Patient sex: M
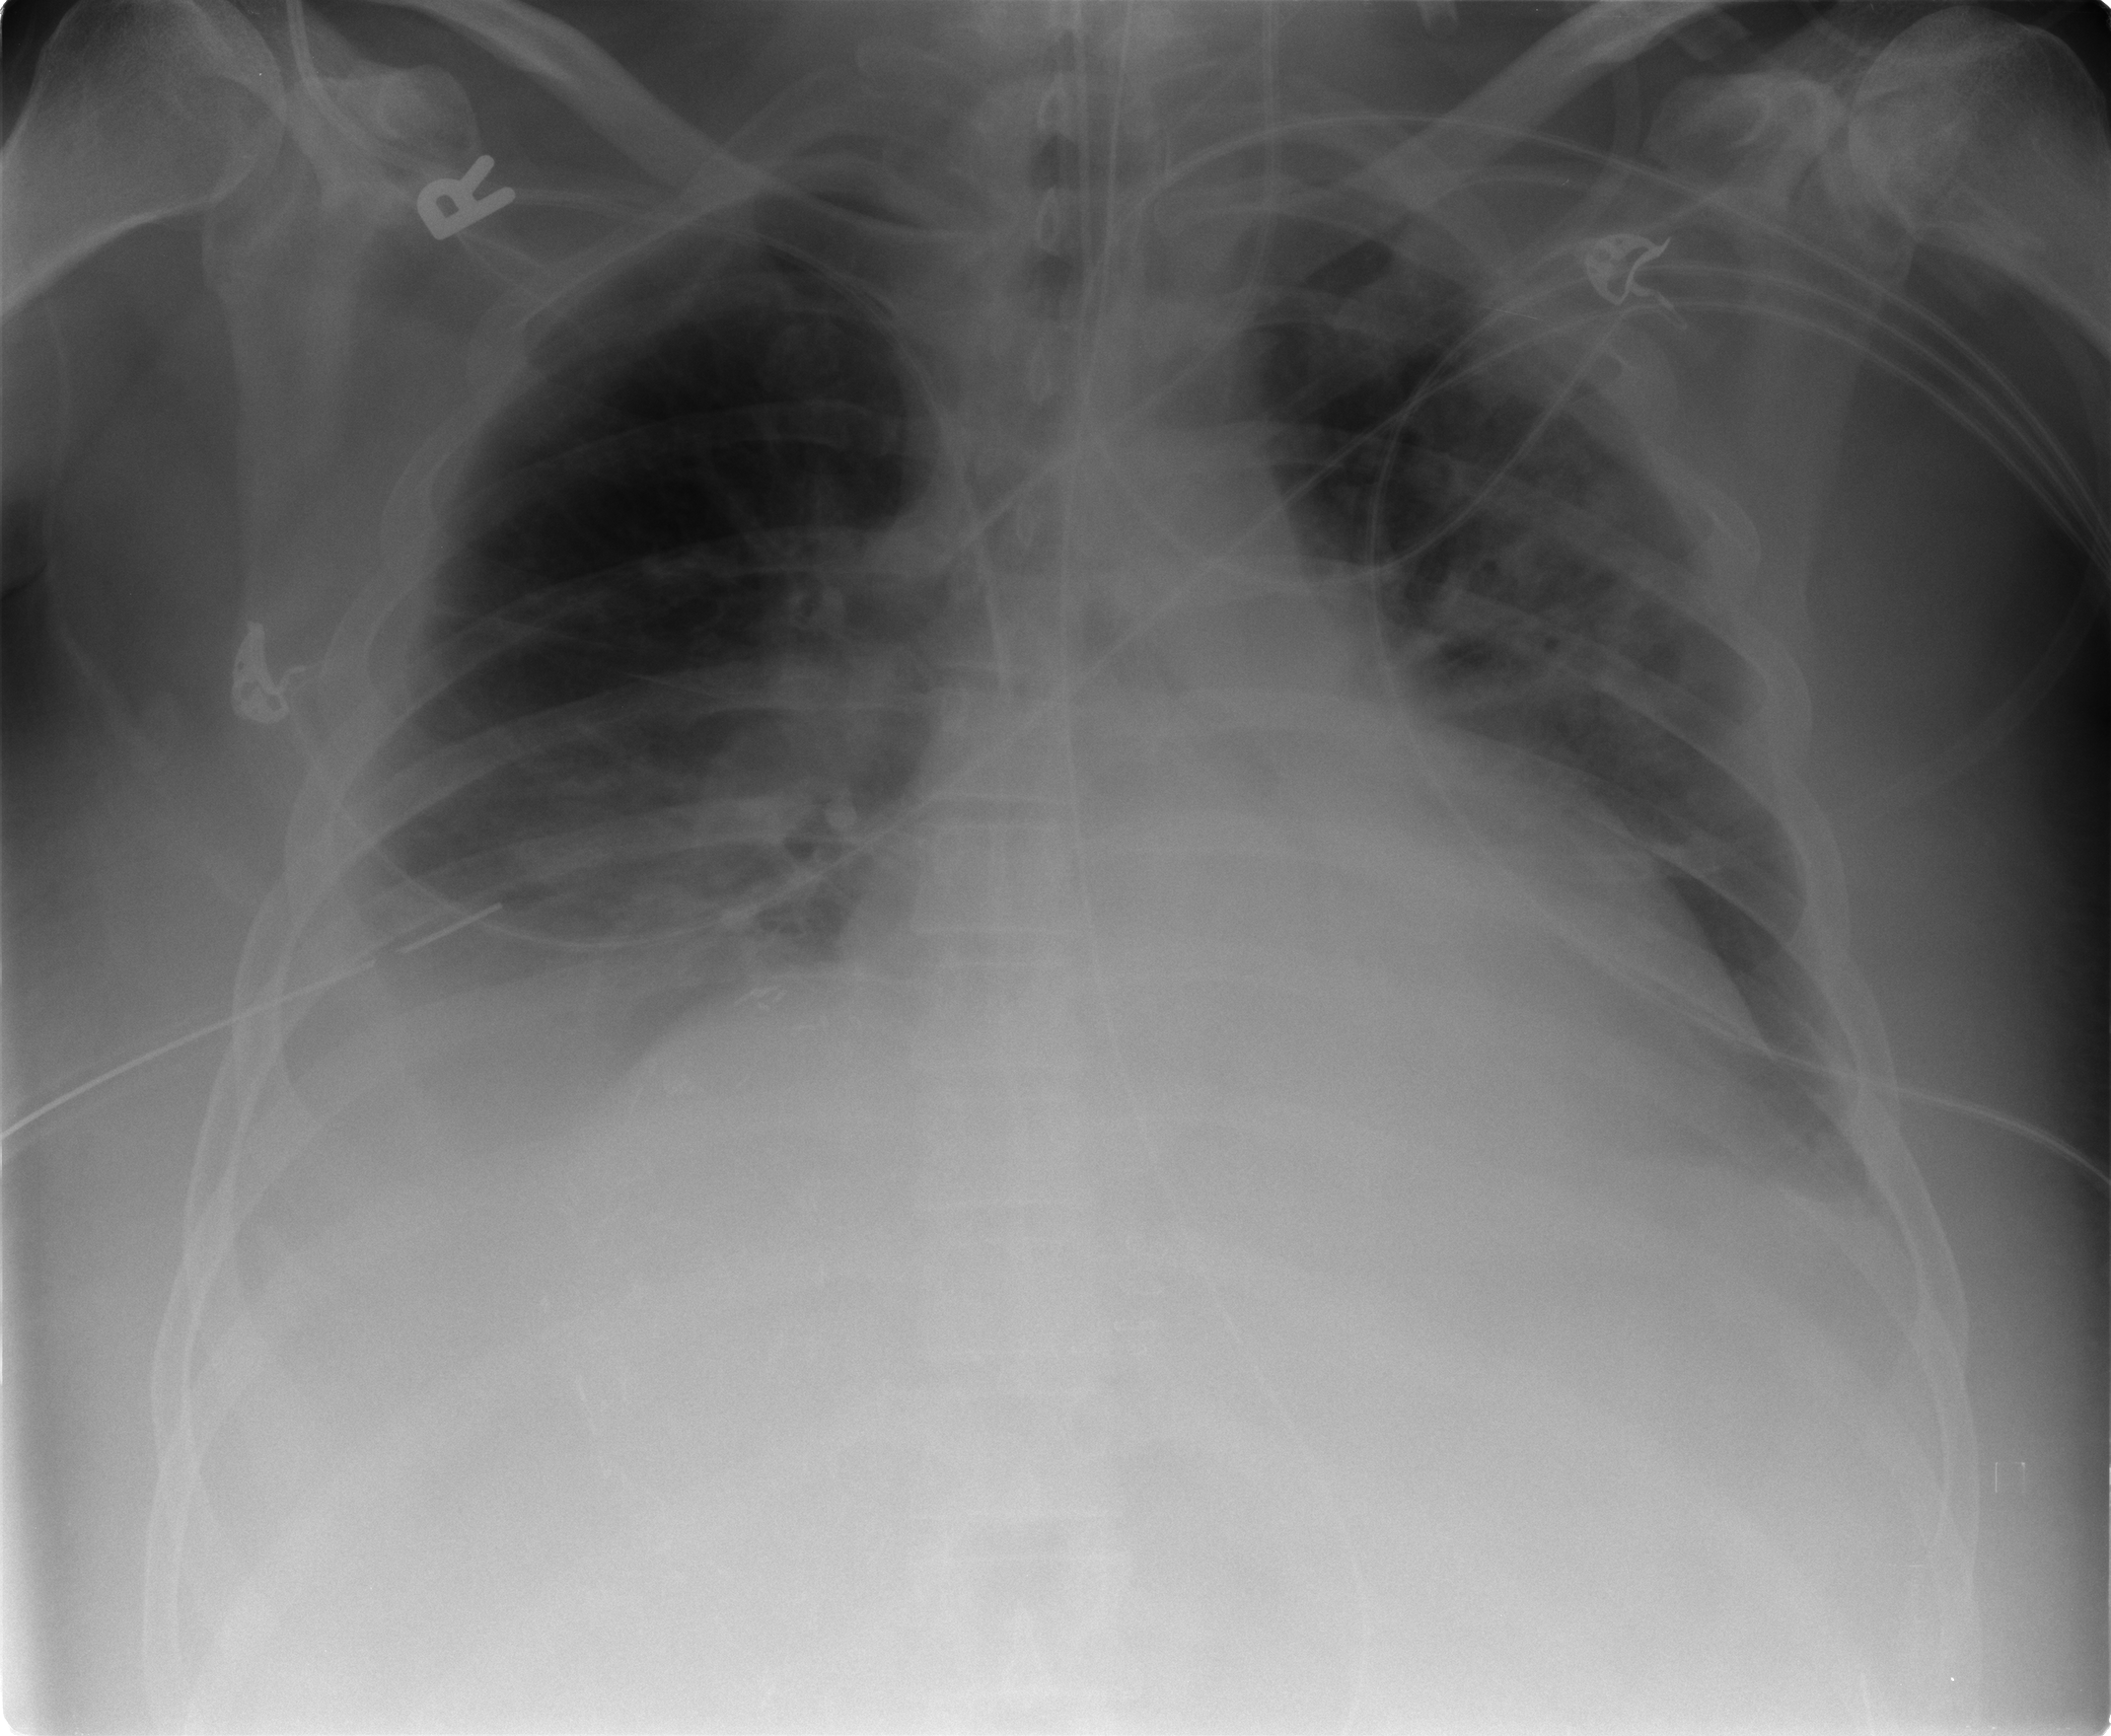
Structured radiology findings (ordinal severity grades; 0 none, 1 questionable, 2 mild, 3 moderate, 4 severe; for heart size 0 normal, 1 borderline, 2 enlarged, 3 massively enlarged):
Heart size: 2
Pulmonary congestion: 2
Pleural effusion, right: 2
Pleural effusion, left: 1
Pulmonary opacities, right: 2
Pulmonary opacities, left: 2
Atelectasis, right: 2
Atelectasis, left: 2